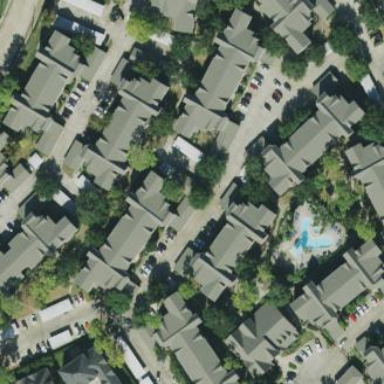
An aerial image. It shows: Residential area with apartments.